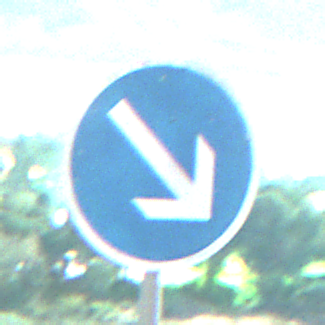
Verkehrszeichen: VorgeschriebeneVorbeifahrtRechts
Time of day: Night
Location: Outdoor (Nature)
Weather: PartlyCloudy
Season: NotSpecified
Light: Natural